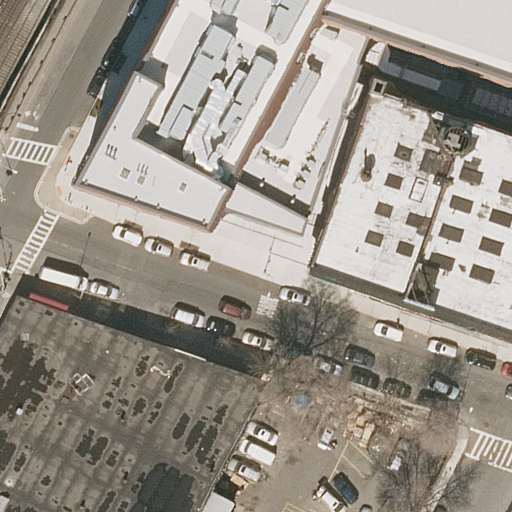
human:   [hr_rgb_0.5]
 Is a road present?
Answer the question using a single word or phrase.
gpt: yes

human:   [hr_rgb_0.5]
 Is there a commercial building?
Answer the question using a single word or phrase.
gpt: no

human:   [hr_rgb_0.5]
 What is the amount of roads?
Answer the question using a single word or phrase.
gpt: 3

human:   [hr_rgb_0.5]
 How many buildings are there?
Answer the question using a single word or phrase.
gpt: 3

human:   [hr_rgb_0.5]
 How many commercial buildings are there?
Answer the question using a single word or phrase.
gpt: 0

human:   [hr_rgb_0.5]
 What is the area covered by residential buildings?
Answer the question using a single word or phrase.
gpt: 2593m2

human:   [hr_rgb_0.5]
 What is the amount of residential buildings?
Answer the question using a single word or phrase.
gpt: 3

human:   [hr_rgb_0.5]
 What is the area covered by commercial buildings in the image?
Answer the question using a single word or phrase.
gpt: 0m2

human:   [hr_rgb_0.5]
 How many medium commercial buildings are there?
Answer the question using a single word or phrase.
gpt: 0

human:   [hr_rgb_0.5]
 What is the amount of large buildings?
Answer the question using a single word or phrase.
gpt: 2

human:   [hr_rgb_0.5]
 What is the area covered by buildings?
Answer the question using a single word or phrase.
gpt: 2593m2

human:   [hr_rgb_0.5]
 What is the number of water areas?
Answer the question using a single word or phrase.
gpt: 0

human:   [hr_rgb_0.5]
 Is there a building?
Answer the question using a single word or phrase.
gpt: yes

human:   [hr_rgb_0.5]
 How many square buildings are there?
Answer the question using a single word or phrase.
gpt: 0

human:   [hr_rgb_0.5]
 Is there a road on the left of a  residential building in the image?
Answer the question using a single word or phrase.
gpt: yes

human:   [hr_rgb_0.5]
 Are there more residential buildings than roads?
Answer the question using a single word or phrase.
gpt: no

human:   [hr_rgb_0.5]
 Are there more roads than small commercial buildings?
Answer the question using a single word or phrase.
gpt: yes

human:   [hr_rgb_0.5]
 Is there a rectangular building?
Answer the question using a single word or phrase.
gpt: yes

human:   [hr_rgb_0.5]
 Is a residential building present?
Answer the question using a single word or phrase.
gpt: yes

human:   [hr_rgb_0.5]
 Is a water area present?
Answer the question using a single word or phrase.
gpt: no

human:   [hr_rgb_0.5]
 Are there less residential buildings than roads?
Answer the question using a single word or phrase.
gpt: no

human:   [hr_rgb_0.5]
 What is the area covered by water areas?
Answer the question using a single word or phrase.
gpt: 0m2

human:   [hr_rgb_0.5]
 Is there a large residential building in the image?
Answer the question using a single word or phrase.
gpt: yes

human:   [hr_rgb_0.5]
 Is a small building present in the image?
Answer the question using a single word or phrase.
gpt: no

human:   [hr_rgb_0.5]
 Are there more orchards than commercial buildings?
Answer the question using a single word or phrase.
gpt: no

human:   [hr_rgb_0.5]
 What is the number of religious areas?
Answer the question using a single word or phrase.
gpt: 0

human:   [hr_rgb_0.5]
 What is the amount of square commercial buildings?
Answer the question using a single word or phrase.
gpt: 0

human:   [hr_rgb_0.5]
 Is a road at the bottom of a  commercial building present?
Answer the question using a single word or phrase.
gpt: no

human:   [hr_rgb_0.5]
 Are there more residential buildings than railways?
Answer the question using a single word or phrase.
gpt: yes

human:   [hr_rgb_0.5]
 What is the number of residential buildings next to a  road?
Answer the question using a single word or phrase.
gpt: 3

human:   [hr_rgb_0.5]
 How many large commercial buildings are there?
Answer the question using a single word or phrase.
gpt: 0

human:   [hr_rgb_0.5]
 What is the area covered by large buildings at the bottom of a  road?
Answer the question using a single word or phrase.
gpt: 0m2

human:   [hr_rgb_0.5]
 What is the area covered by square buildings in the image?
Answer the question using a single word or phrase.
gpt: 0m2

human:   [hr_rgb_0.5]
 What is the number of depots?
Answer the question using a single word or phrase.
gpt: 0

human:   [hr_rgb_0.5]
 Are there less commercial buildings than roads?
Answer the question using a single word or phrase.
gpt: yes

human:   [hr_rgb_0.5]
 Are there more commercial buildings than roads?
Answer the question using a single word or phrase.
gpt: no

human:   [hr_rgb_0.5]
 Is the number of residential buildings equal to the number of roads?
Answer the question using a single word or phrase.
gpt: yes

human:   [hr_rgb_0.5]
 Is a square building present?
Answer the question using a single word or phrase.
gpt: no

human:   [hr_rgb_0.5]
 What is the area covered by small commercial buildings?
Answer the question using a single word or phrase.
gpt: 0m2

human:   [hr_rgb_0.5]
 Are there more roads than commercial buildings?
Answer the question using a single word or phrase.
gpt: yes

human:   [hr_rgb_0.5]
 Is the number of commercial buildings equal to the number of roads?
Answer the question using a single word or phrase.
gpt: no

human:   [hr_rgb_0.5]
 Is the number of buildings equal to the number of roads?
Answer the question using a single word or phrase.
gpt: yes

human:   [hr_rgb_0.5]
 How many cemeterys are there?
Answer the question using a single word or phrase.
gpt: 0

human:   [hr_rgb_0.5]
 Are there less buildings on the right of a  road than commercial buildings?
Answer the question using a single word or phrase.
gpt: no

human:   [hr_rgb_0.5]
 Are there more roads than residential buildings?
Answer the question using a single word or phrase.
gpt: no

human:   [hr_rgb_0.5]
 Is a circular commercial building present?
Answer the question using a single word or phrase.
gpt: no

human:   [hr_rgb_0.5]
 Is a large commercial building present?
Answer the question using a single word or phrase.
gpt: no

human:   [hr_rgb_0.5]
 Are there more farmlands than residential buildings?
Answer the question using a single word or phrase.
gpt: no

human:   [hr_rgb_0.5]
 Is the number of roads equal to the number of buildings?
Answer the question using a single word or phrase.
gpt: yes

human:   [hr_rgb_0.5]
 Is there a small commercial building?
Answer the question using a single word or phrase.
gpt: no

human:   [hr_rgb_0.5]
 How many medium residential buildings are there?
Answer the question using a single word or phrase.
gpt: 1

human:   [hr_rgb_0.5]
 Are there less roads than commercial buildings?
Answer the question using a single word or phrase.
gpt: no

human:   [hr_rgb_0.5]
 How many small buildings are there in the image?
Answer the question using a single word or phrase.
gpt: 0

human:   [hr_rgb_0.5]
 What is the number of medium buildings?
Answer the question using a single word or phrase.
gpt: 1

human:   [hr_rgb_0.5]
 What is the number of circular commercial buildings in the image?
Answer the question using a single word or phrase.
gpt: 0

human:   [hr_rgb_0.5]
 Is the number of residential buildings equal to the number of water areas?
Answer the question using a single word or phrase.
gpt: no

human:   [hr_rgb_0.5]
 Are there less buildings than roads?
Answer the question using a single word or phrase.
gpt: no

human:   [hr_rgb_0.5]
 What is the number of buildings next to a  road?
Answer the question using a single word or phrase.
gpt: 3

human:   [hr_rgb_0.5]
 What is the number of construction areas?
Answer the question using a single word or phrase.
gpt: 0

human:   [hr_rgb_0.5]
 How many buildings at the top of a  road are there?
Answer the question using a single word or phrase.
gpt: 2

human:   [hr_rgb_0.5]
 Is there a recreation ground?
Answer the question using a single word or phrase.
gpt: no

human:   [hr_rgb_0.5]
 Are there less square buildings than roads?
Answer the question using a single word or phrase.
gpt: yes

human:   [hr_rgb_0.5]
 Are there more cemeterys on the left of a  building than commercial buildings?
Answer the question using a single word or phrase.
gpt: no

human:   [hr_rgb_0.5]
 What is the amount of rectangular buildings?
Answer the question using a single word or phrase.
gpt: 3